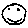
Label: smiley face